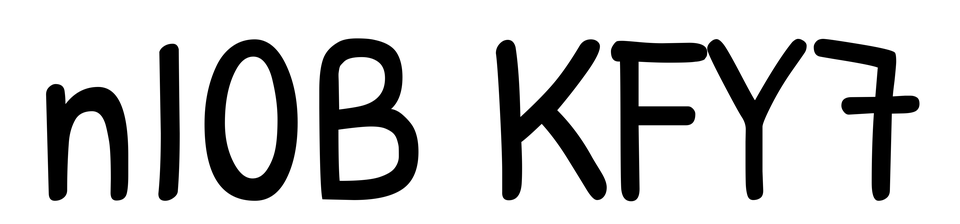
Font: PatrickHand-Regular